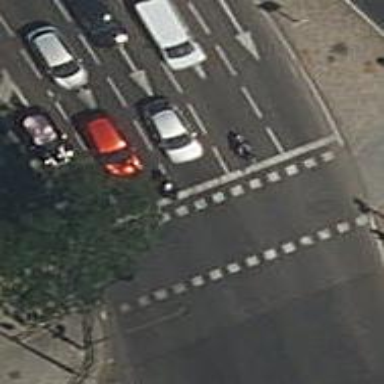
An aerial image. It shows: Road with traffic signals and zebra crossing with traffic signals.